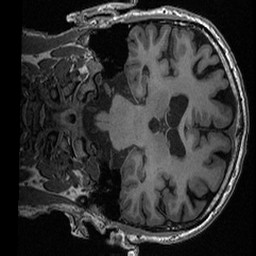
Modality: T1w
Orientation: coronal
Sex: male
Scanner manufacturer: ge
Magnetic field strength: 3 T
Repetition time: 0.0064 s
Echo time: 0.00281 s